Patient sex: M
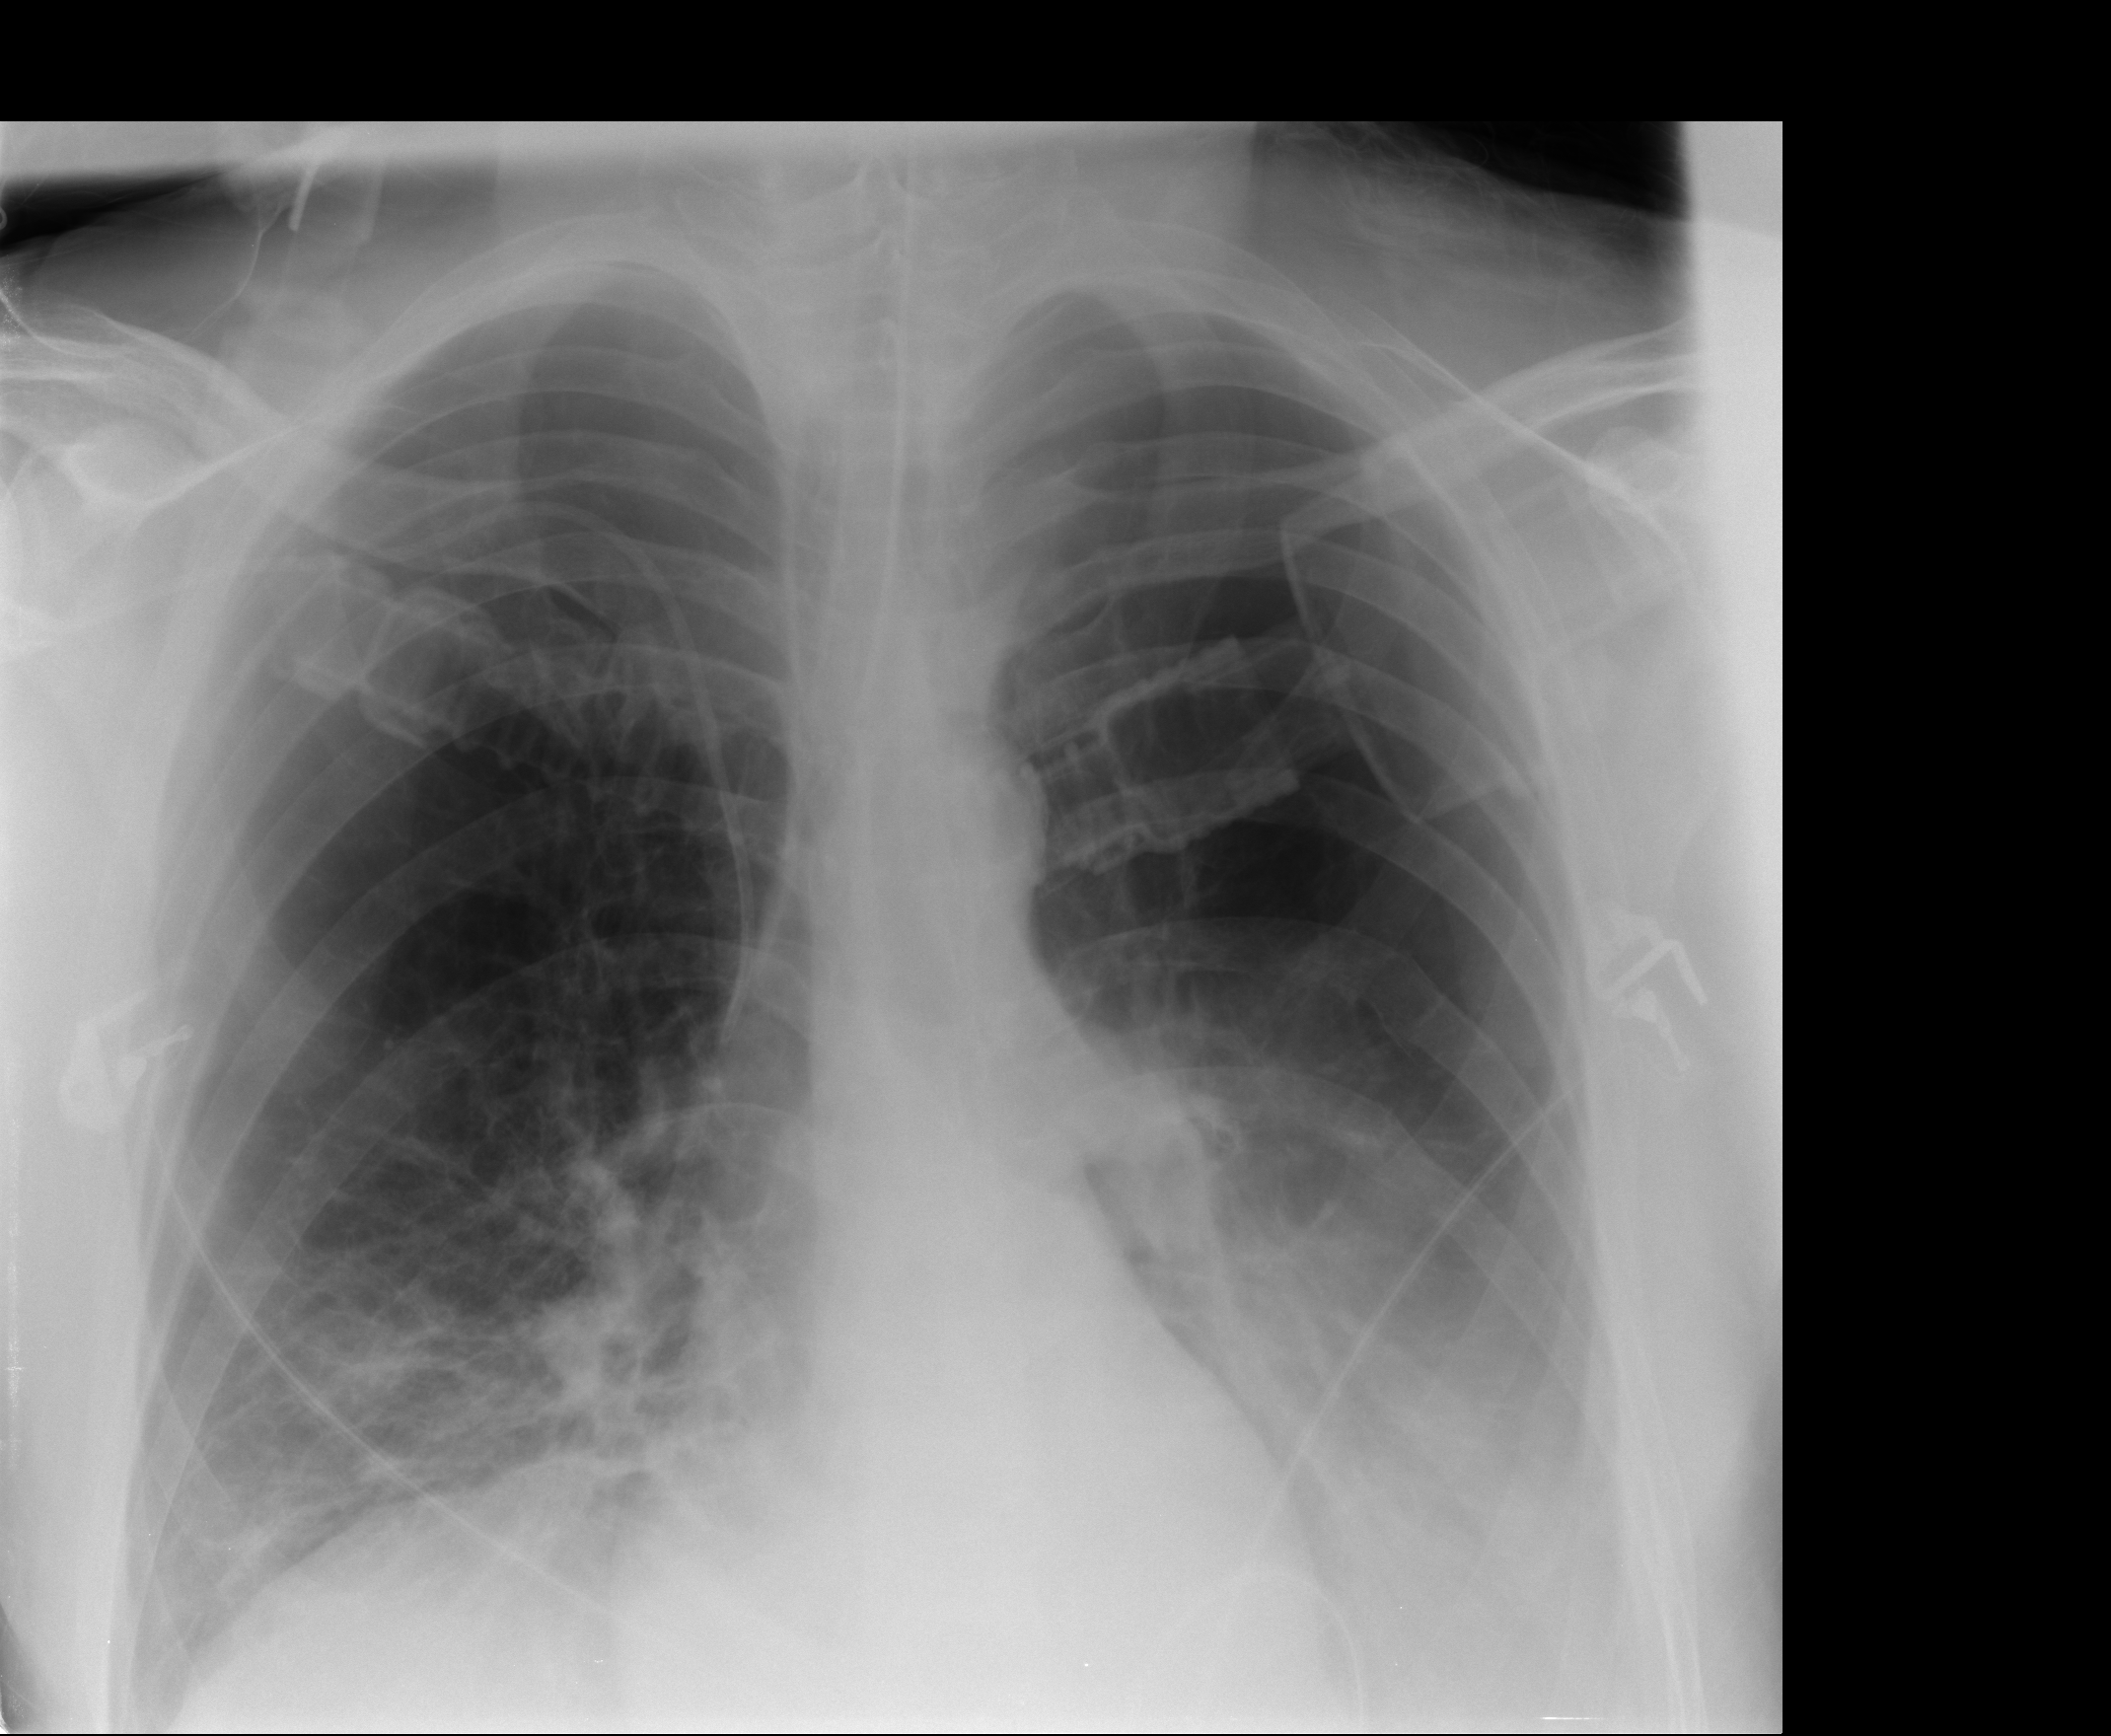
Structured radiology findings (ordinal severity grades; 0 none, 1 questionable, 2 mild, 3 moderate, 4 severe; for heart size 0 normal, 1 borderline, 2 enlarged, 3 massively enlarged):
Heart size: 0
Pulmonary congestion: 1
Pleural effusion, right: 0
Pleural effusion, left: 2
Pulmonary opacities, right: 0
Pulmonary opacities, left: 0
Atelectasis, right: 3
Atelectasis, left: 2